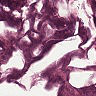
Metastatic tissue present: no